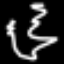
Label: squiggle